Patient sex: F
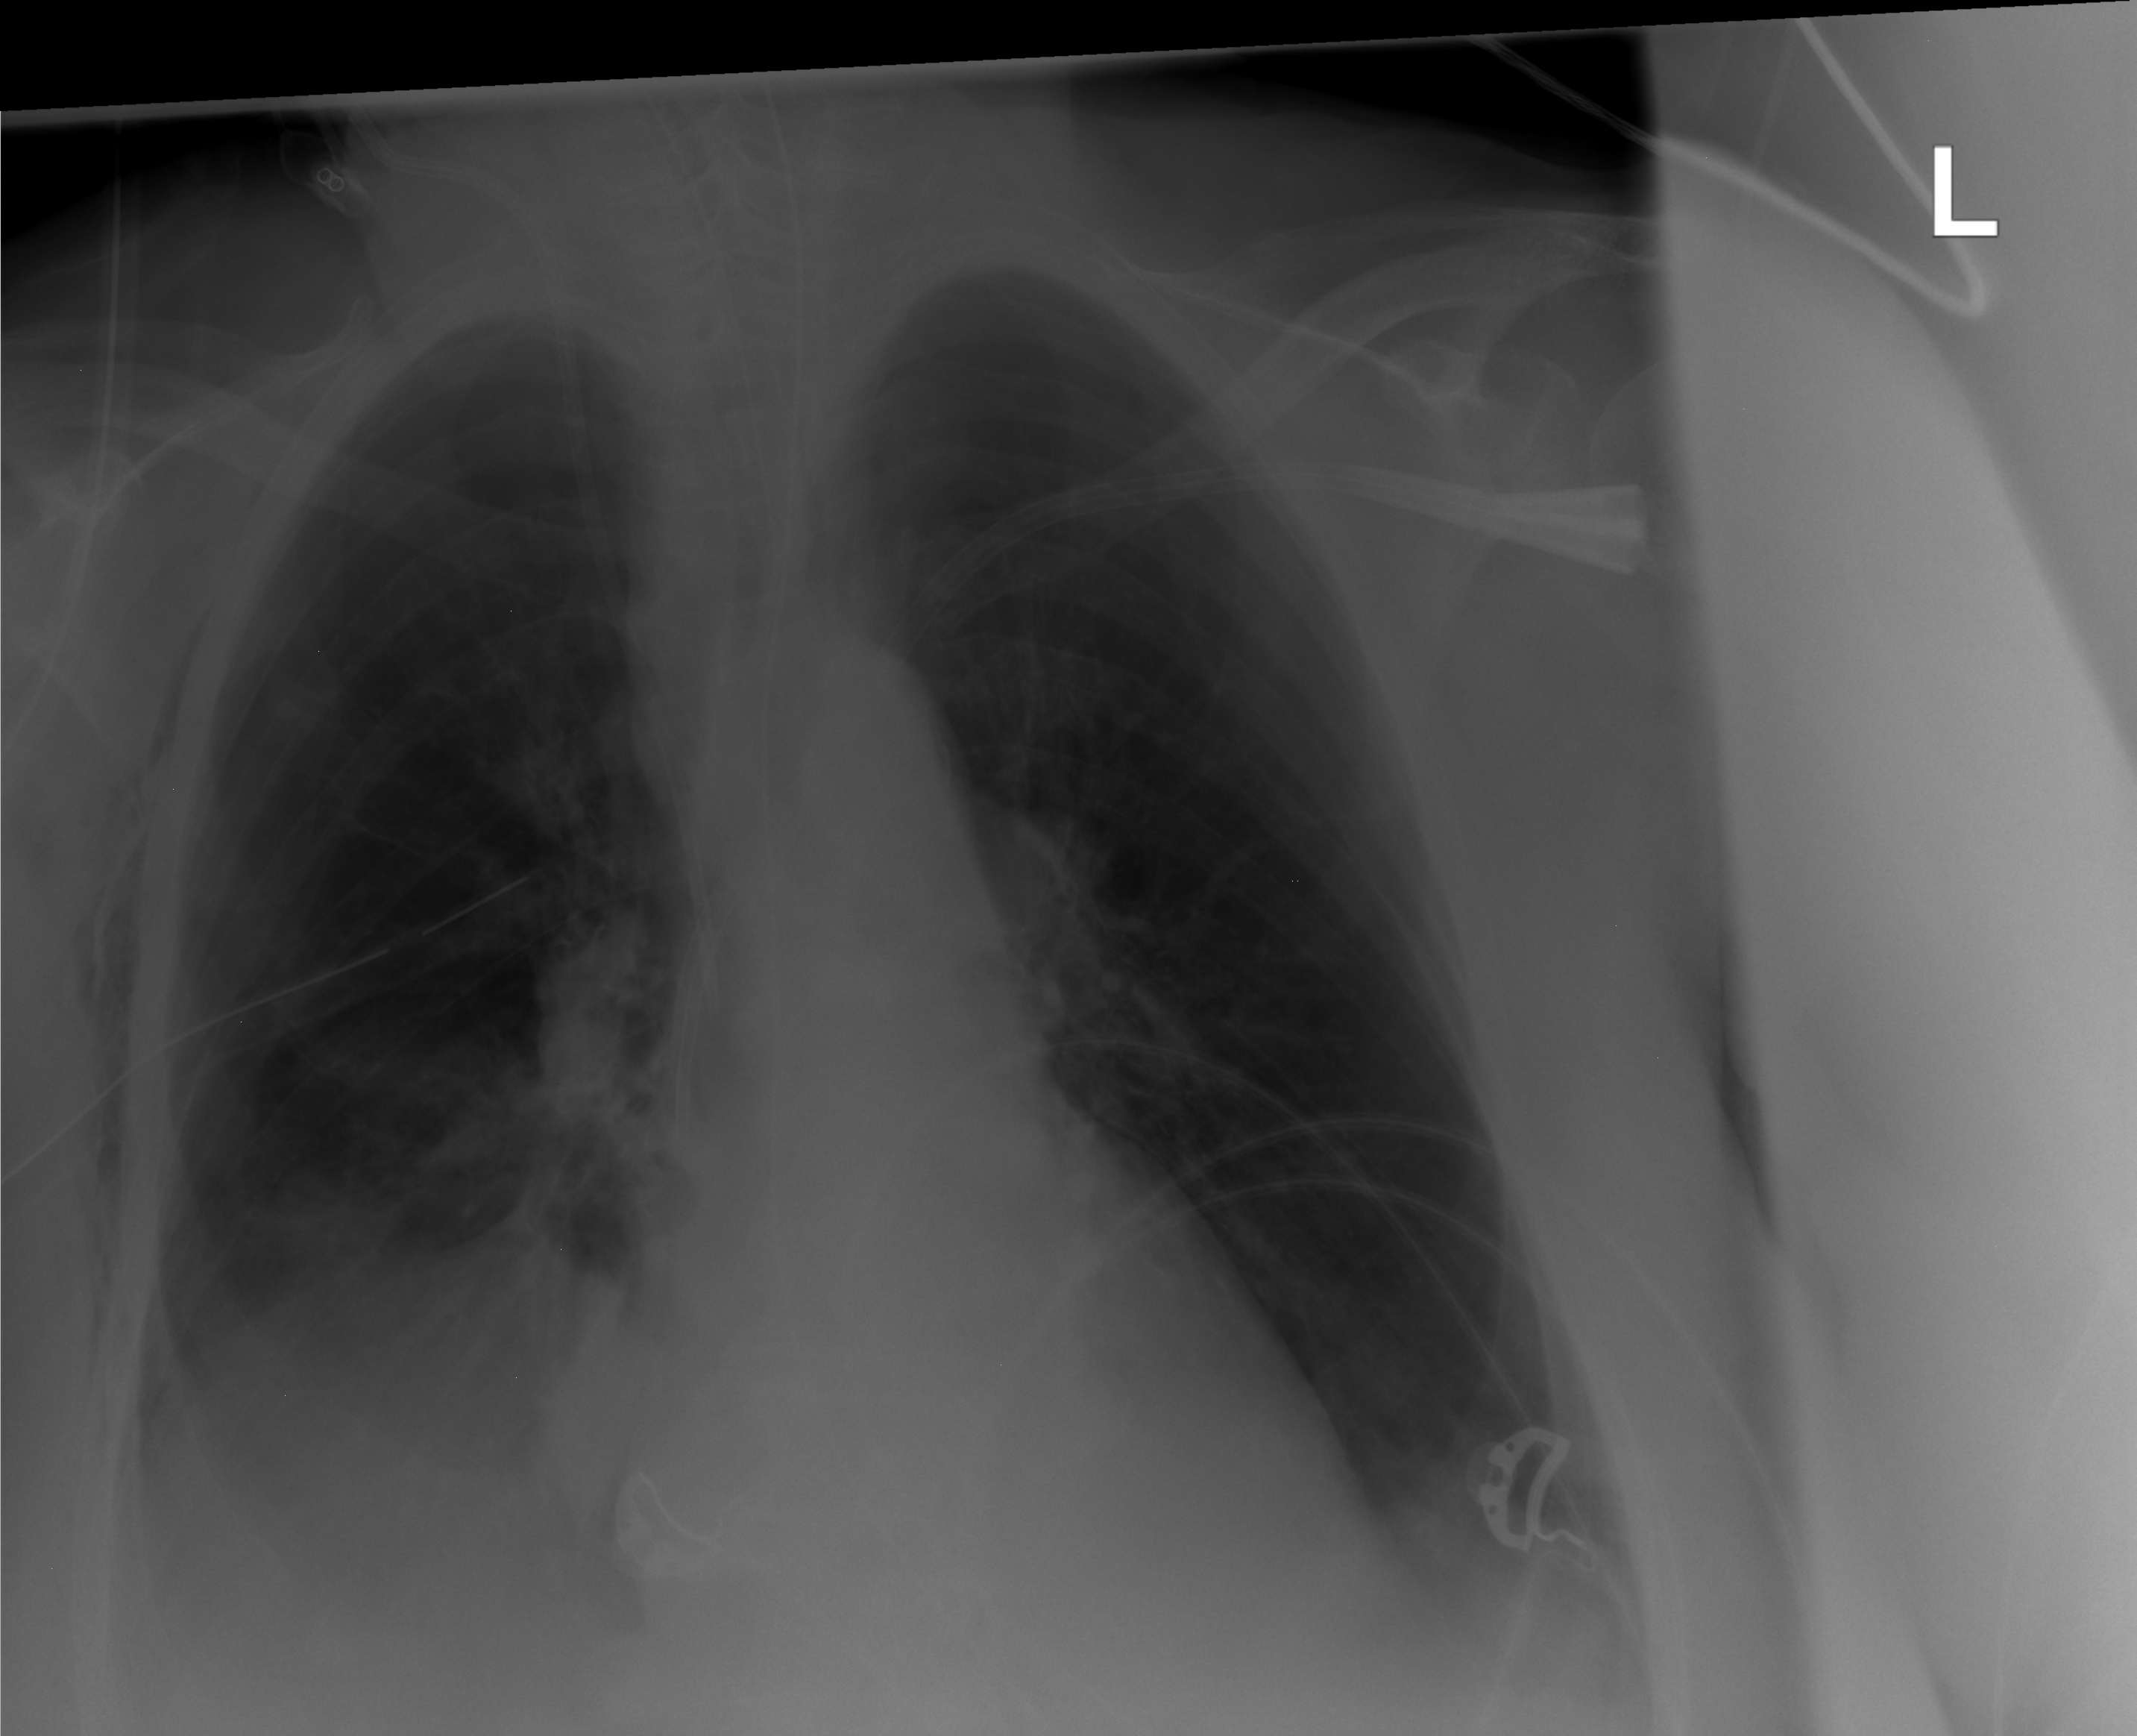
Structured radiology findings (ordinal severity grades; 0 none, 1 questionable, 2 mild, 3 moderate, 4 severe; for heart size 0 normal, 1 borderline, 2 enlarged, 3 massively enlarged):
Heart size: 0
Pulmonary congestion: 0
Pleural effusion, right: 2
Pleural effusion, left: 1
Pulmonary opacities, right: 0
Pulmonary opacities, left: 0
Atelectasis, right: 2
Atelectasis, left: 2